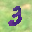
Label: 3